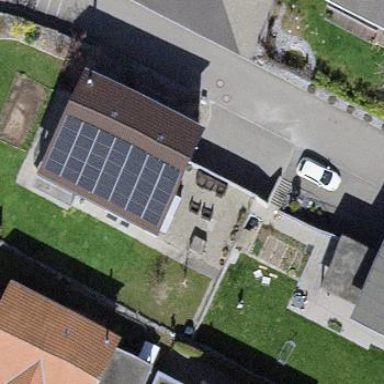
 consisting of solar photovoltaic panels."